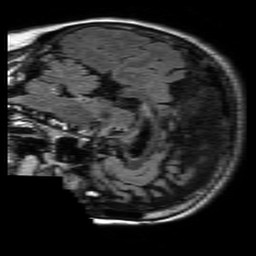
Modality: FLAIR
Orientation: sagittal
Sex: female
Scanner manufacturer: philips
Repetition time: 11 s
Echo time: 0.125 s